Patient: sex M, age 28
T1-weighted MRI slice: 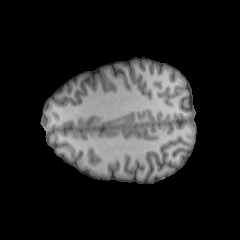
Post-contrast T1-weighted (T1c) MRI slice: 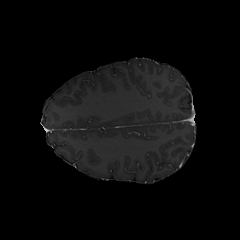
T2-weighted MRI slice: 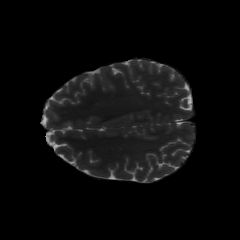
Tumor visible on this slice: no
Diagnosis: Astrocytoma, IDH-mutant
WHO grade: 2